Question: How to get point A, B , C, and D?
if AB and CD are perpendicular to p0p1.
Assume p0A, p0B, p1C, and p1D have normalized length

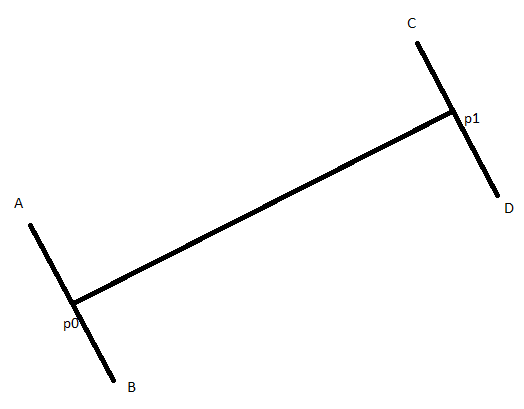
Answer: The direction of the line is given by 'd = normalize(p1 - p0)'. To calculate a perpendicular vector we can use the cross product with '(0, 0, 1)'. Which results in:
'''
d_left = (-d.y, d.x)
d_right = (d.y, -d.x)
'''
You haven't said how your coordinate system is aligned, so 'd_left' might become 'd_right' and vice versa.
You then get the desired points with:
'''
A = p0 + d_left
B = p0 + d_right
C = p1 + d_left
D = p1 + d_right
'''